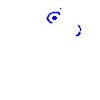
Particle: electron